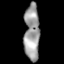
Tissue: lung
Cell type: Epithelial cells
Senescence score: 0.2006
Nuclear area (px): 848
Mean DAPI intensity: 156.927